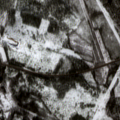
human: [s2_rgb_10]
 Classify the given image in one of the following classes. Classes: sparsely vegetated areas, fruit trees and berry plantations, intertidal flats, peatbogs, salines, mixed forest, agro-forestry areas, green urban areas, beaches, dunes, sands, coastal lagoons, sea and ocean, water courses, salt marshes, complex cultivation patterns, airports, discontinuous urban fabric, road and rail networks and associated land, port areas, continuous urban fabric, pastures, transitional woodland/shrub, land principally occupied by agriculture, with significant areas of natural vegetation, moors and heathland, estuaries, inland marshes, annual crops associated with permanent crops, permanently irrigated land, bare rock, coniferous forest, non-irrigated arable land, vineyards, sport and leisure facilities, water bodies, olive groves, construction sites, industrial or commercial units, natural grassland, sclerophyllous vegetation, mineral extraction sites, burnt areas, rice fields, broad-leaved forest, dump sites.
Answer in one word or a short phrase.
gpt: coniferous forest, mixed forest, transitional woodland/shrub